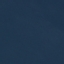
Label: SeaLake